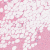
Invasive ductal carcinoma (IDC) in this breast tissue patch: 0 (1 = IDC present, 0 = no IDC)